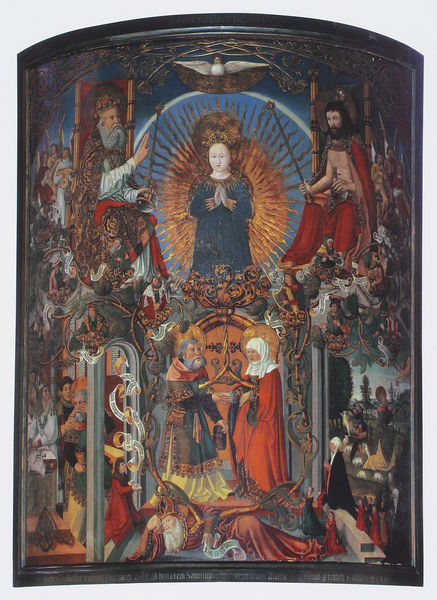
Titel: Stammbaum Mariens
Künstler: Petrus Mogutin
Standort: Erfurt, Dom (EU - D - Thüringen)
Schlagwörter: blau, gott, himmel, mann, wolken, frau, holz, tür, rot, malerei, bart, taube, bild, hände, gold, paar, krone, engel, tafel, altar, heiligenschein, christus, chor, könige, königin, heilige, bänder, maria, mittelteil, zepter, got, russisch, retabel, strahlenkranz, gottvater, palla